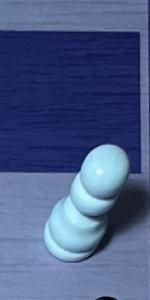
Label: Pawn_White